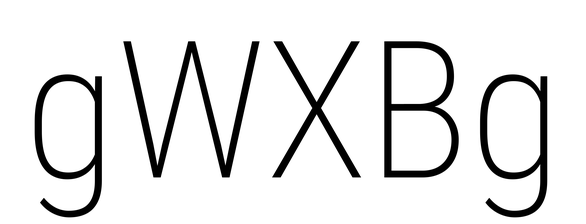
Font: Roboto_Condensed_ExtraLight